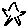
Label: star